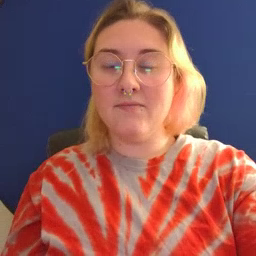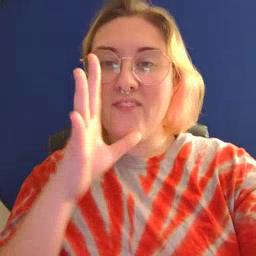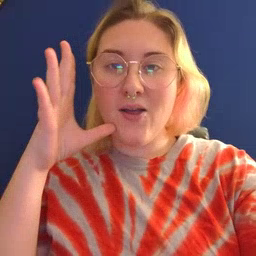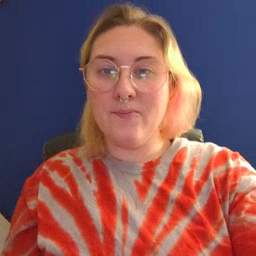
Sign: farm